【题型】解答题　【知识点】立体几何　【难度】medium
已知点$P$是边长为2的菱形$ABCD$所在平面外一点，且点$P$在底面$ABCD$上的投影是$AC$与$BD$的交点$O$，已知$\angle BAD=60^\circ$，$\triangle PDB$
是等边三角形.

\noindent (1) 求二面角$P-BC-A$
的大小（结果用反三角表示）；

\noindent (2) 若点$E$是线段$AD$上的动点，请找出点$E$所在的位置，使得直线$PE$与平面$PBC$
所成的角最大.
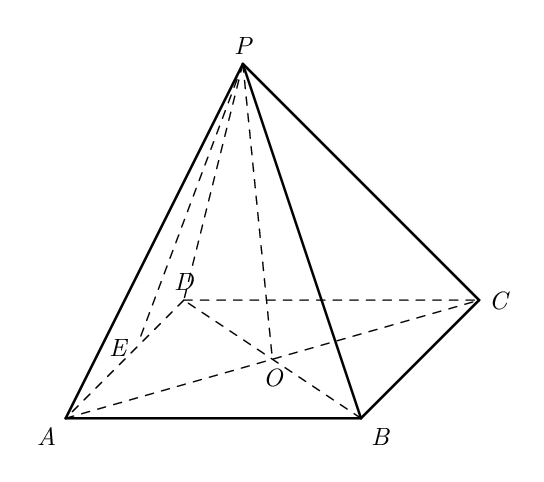
【解答】
【解】（1）由题意得$OP \perp$平面$ABCD$，又$OA,OB \subset$平面$ABCD$，\\
所以
$OP \perp OA$，$OP \perp OB$，\\
四边形
$ABCD$为菱形，故$OA \perp OB$，\\
故以
$O$为坐标原点，$OA$，$OB$，$OP$所在直线分别为$x,y,z$轴，建立空间直角坐标系，\\
已知
$\angle BAD=60^\circ$，$\triangle PDB$是等边三角形，故$BD=2$，$BO=OD=1$，$OP=OC=\sqrt{3}$，\\
则
$P(0,0,\sqrt{3})$，$B(0,1,0)$，$C(-\sqrt{3},0,0)$，$\overrightarrow{PB}=(0,1,-\sqrt{3})$，$\overrightarrow{PC}=(-\sqrt{3},0,-\sqrt{3})$，\\
设平面
$PBC$的一个法向量为$\vec{m}=(x,y,z)$，\\
则
\[
\begin
{cases}
\vec{m}\cdot\overrightarrow{PB}=(x,y,z)\cdot(0,1,-\sqrt{3})=y-\sqrt{3}z=0 \\
\vec{m}\cdot\overrightarrow{PC}=(x,y,z)\cdot(-\sqrt{3},0,-\sqrt{3})=-\sqrt{3}x-\sqrt
{3}z=0
\end
{cases},
\]
令
$z=1$得$x=-1$，$y=\sqrt{3}$，故$\vec{m}=(-1,\sqrt{3},1)$，\\
显然平面
$ABC$的一个法向量为$\vec{n}=(0,0,1)$，\\
则
$\cos\langle\vec{m},\vec{n}\rangle=\frac{\vec{m}\cdot\vec{n}}{|\vec{m}|\cdot|\vec{n}|}=\frac{(-1,\sqrt{3},1)\cdot(0,0,1)}{\sqrt{1+3+1}}=\frac{1}{\sqrt{5}}=\frac{\sqrt{5}}{5}$，\\
设二面角
$P-BC-A$的大小为$\theta$，从图中可以看出二面角$P-BC-A$为锐角，\\
故
$\cos\theta=\frac{\sqrt{5}}{5}$，则$\theta=\arccos\frac{\sqrt{5}}{5}$
.

\vspace{0.3cm}

\noindent （2）当$AE=\frac{3}{4}AD$时，直线$PE$与平面$PBC$所成的角最大.理由如下：\\
设
$\overrightarrow{AE}=t\overrightarrow{AD}$，$t \in [0,1]$，$E(a,b,c)$，\\
其中
$A(\sqrt{3},0,0)$，$D(0,-1,0)$，$\overrightarrow{AD}=(0,-1,0)-(\sqrt{3},0,0)=(-\sqrt{3},-1,0)$，\\
$\overrightarrow{AE}=(a-\sqrt{3},b,c)$，则$(a-\sqrt{3},b,c)=t(-\sqrt{3},-1,0)$，\\
故
$a-\sqrt{3}=-\sqrt{3}t$，$b=-t$，$c=0$，$a=\sqrt{3}-\sqrt{3}t$，$b=-t$，$c=0$，$E(\sqrt{3}-\sqrt{3}t,-t,0)$，\\
$\overrightarrow{PE}=(\sqrt{3}-\sqrt{3}t,-t,0)-(0,0,\sqrt{3})=(\sqrt{3}-\sqrt{3}t,-t,-\sqrt{3})$，\\
由（1）知，平面
$PBC$的一个法向量为$\vec{m}=(-1,\sqrt{3},1)$，\\
设直线
$PE$与平面$PBC$所成的角大小为$\beta \in \left[0,\frac{\pi}{2}\right]$，\\
则
$\sin\beta=|\cos\langle\vec{m},\overrightarrow{PE}\rangle|=\frac{|\vec{m}\cdot\overrightarrow{PE}|}{|\vec{m}|\cdot|\overrightarrow{PE}|}=\frac{|(-1,\sqrt{3},1)\cdot(\sqrt{3}-\sqrt{3}t,-t,-\sqrt{3})|}{\sqrt{1+3+1}\times\sqrt{(\sqrt{3}-\sqrt{3}t)^2+t^2+3}}$，\\
$=\frac{|-2\sqrt{3}|}{\sqrt{5}\times\sqrt{4t^2-6t+6}}=\frac{2\sqrt{3}}{\sqrt{5}\times\sqrt{4\left(t-\frac{3}{4}\right)^2+\frac{15}{4}}}$，\\
因为
$t \in [0,1]$，所以当$t=\frac{3}{4}$时，$\sin\beta=\frac{2\sqrt{3}}{\sqrt{5}\times\sqrt{4\left(t-\frac{3}{4}\right)^2+\frac{15}{4}}}$取得最大值，\\
最大值为
$\sin\beta=\frac{2\sqrt{3}}{\sqrt{5}\times\sqrt{\frac{15}{4}}}=\frac{4}{5}$，\\
又
$\beta \in \left[0,\frac{\pi}{2}\right]$，而$y=\sin x$在$x \in \left[0,\frac{\pi}{2}\right]$上单调递增，\\
所以
$\beta_{\max}=\arcsin\frac{4}{5}$，即当$AE=\frac{3}{4}AD$时，直线$PE$与平面$PBC$
所成的角最大.
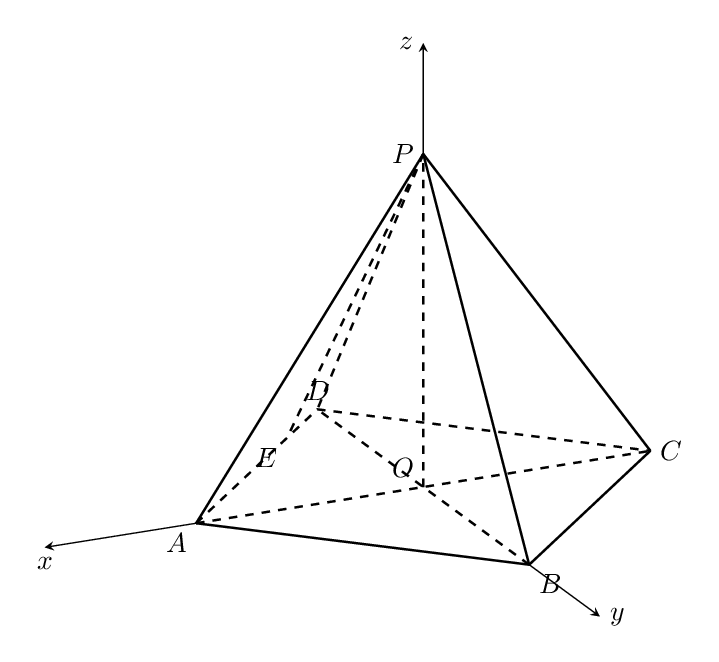